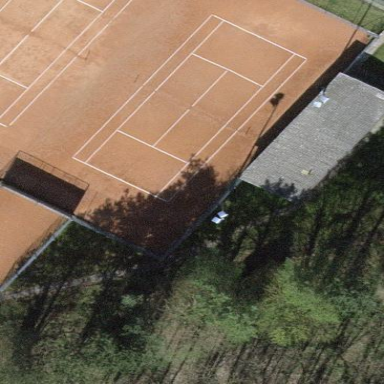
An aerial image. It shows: Tennis court on the leisure land pitch.